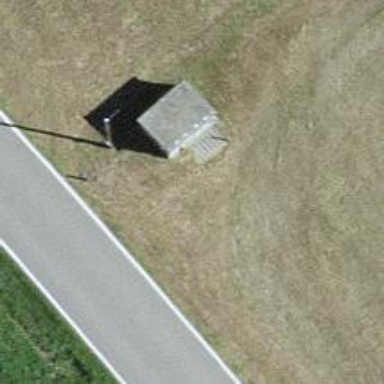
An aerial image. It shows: Street cabinet meant for power infrastructure.